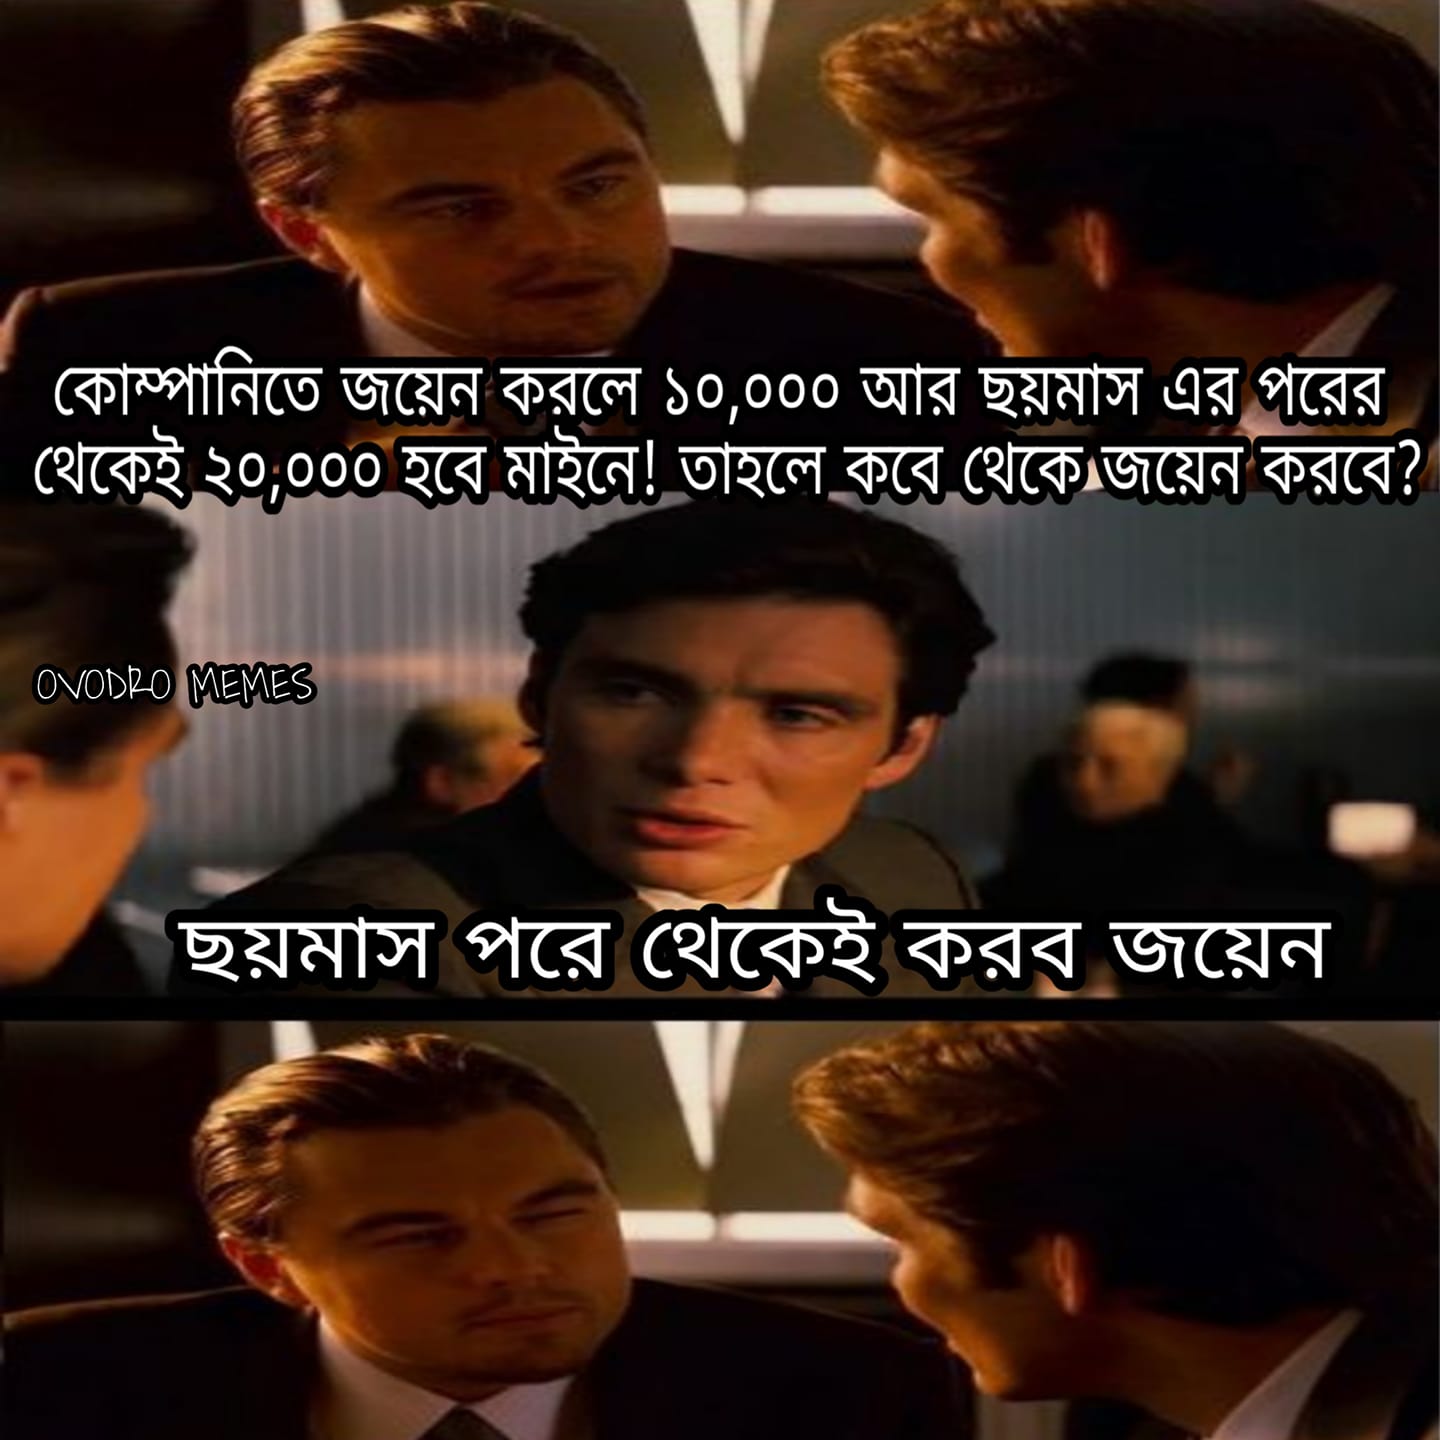
Caption: কোম্পানিতে জয়েন করলে ১০,০০০ আর ছয়মাস এর পরের থেকেই ২০,০০০ হবে মাইনে !  তাহলে কবে থেকে জয়েন করবে ?    ছয়মাস পরে থেকেই করব জয়েন
Label: non-hate